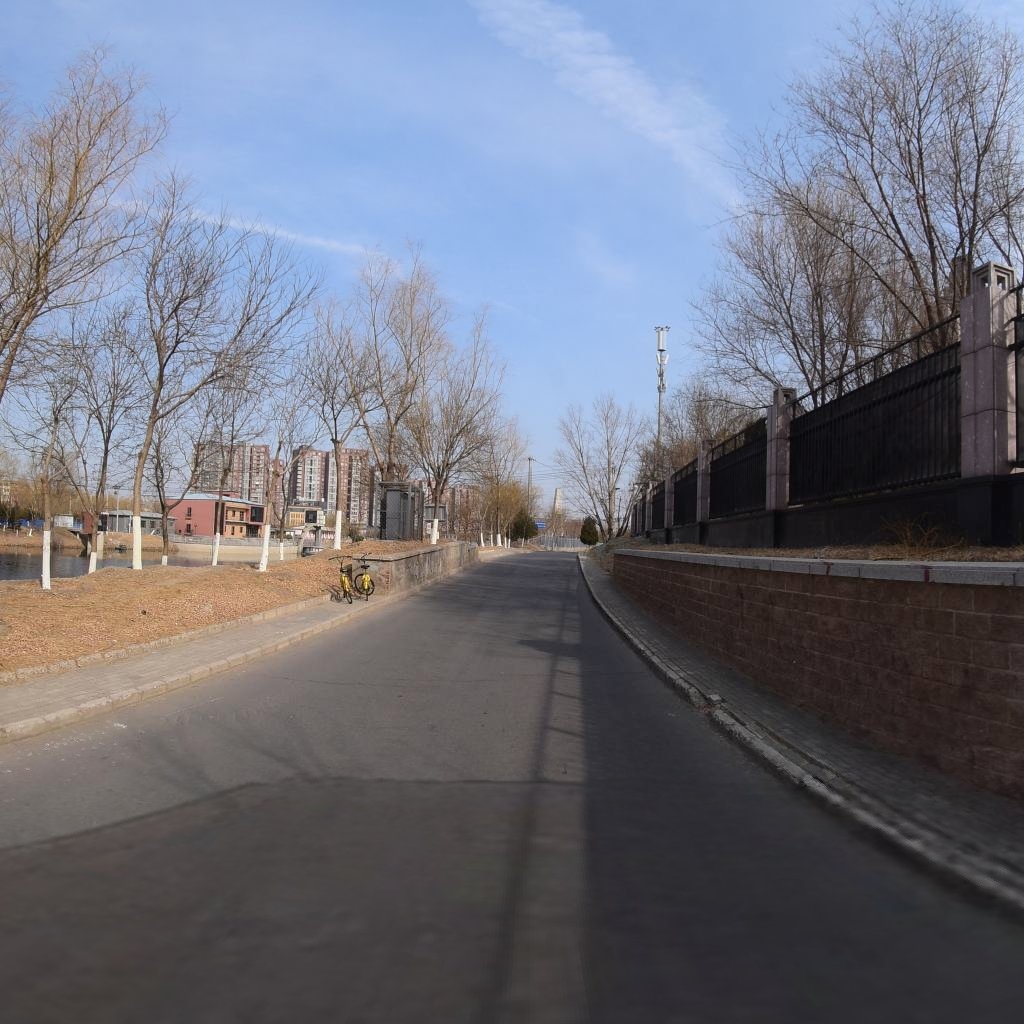
Region: Chaoyang
Road damage annotations: transverse crack, transverse crack